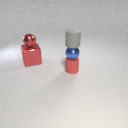
small red metal sphere above large red metal cube